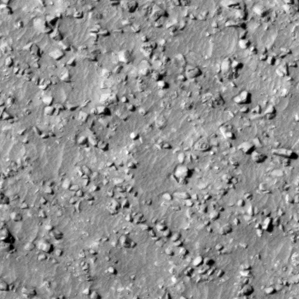
Label: non_frost